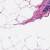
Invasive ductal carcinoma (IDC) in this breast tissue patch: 0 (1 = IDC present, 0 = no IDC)